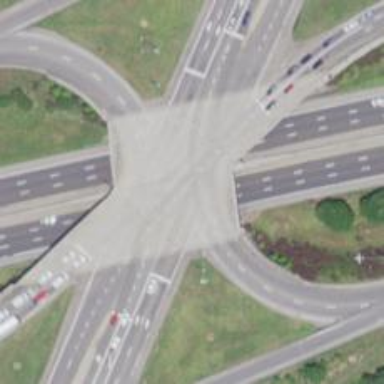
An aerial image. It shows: Secondary road on asphalt bridge within junction.